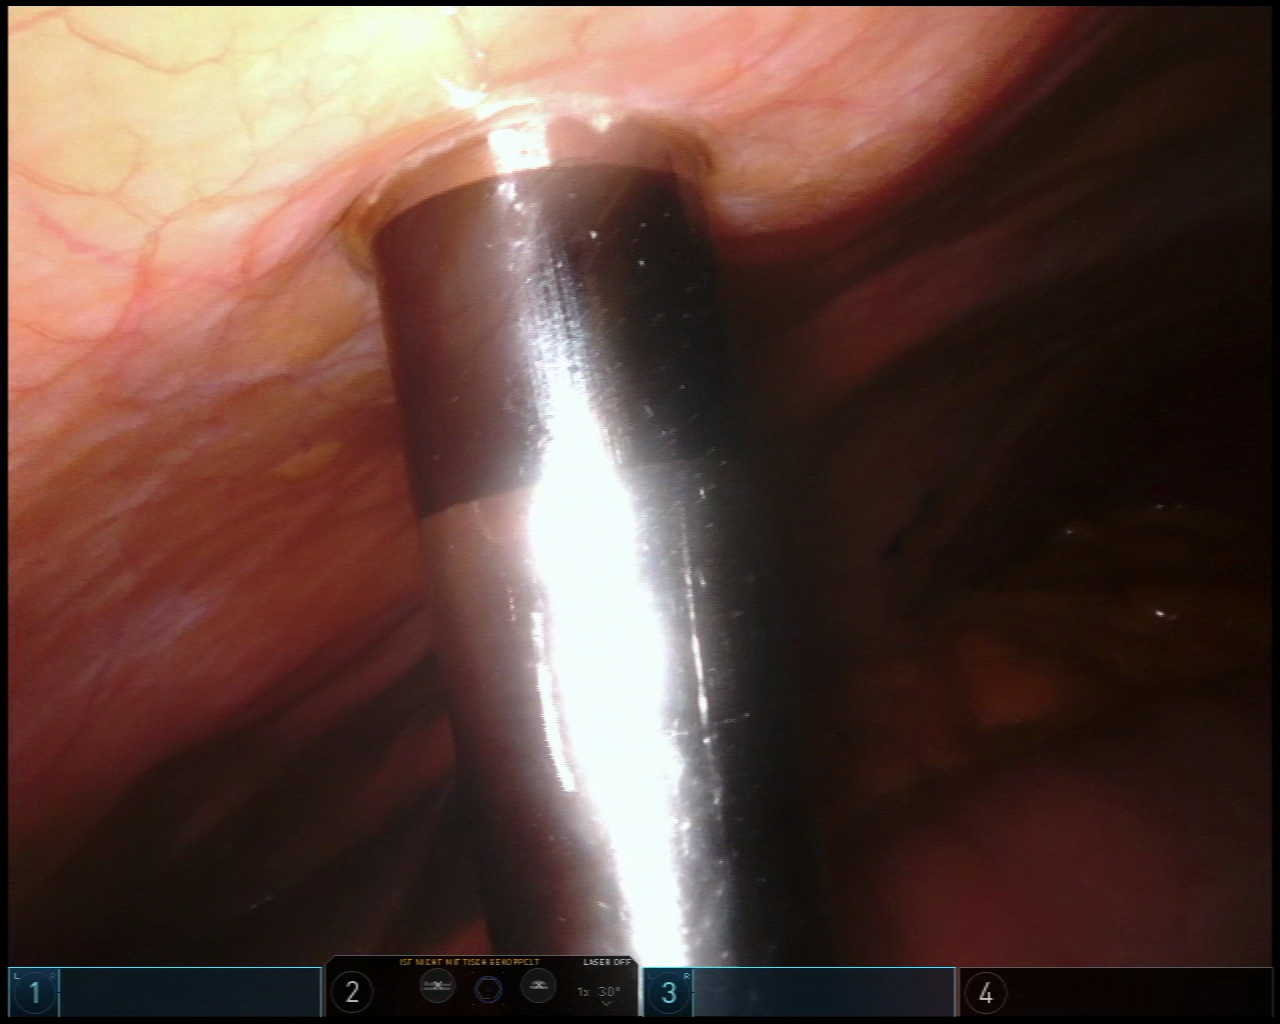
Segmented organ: liver
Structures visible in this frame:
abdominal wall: yes
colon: yes
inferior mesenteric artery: no
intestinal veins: no
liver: yes
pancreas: no
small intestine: no
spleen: no
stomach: no
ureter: no
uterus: no
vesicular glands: no